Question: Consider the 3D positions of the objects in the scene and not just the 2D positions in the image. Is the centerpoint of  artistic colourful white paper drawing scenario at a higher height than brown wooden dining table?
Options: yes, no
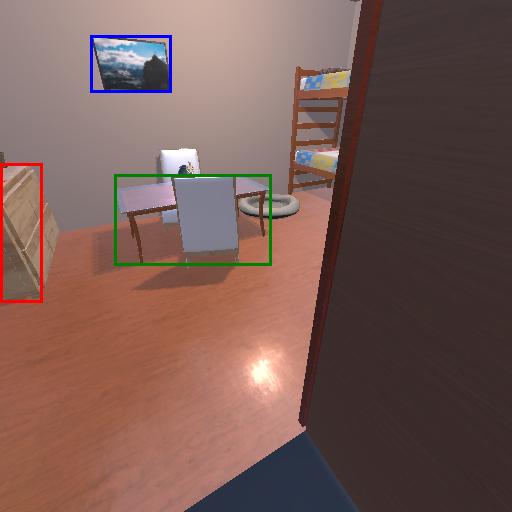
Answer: yes